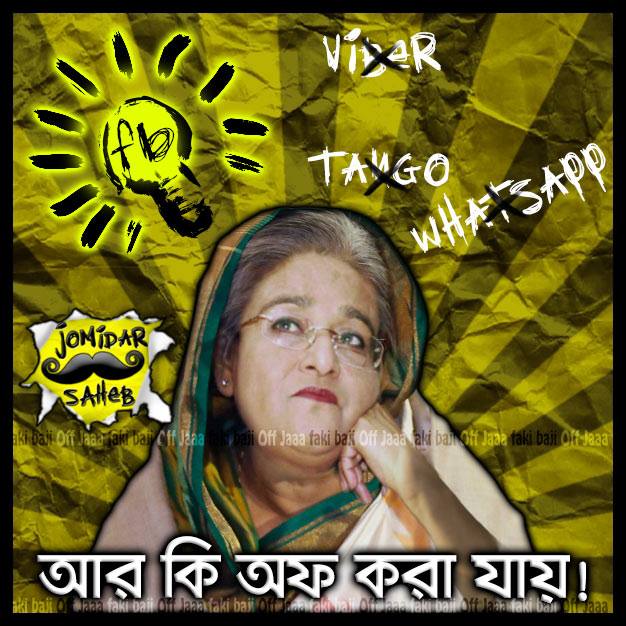
Caption: আর কি অফ করা যায়
Label: non-hate